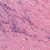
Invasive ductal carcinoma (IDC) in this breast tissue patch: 1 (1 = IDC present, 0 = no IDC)